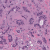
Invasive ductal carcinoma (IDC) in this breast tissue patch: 1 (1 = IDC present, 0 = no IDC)